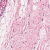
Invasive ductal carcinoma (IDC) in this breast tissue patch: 0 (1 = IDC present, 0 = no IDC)